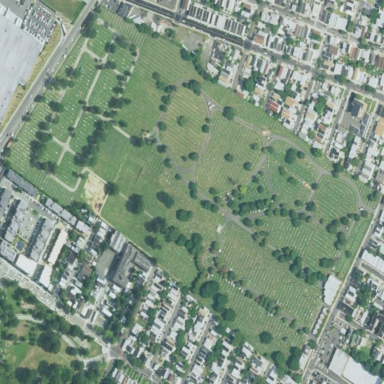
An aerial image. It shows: Cemetery or graveyard.